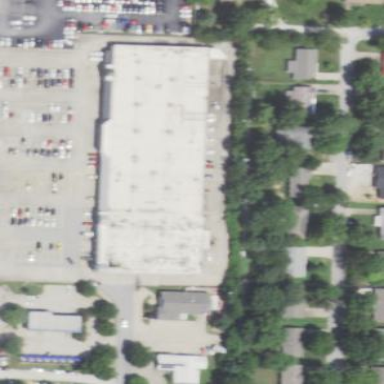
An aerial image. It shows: Commercial building.